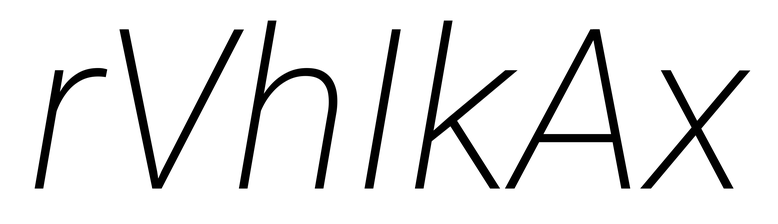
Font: Roboto-Italic_ExtraLight_Italic